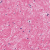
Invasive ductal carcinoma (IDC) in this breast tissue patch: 0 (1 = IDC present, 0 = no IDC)